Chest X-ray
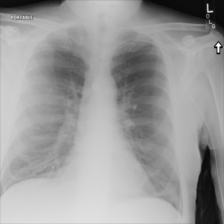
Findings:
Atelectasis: negative
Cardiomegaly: negative
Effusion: negative
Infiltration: negative
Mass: negative
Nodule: negative
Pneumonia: negative
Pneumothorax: negative
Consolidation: negative
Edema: negative
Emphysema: negative
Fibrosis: negative
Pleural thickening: negative
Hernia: negative